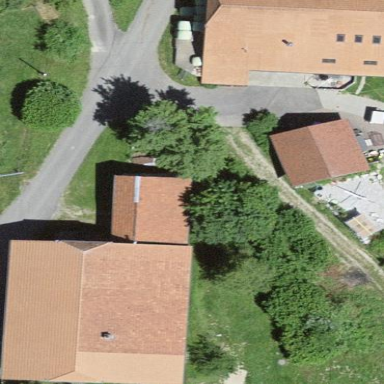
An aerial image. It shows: Farm building.